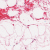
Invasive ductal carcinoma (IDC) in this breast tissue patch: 0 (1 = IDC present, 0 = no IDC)